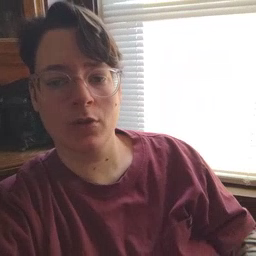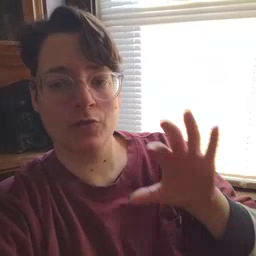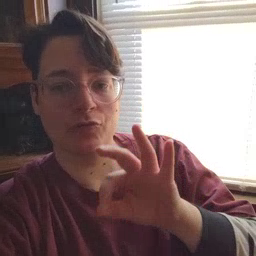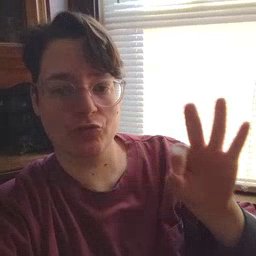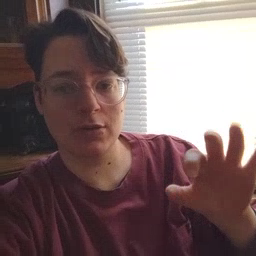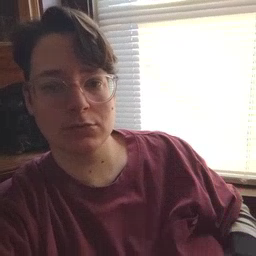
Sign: frenchfries